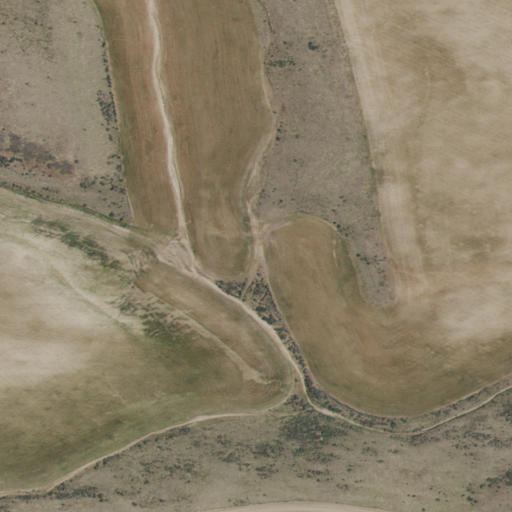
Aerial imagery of valley in Idaho named Tussing Canyon containing cultivated crops, shrub, and open development